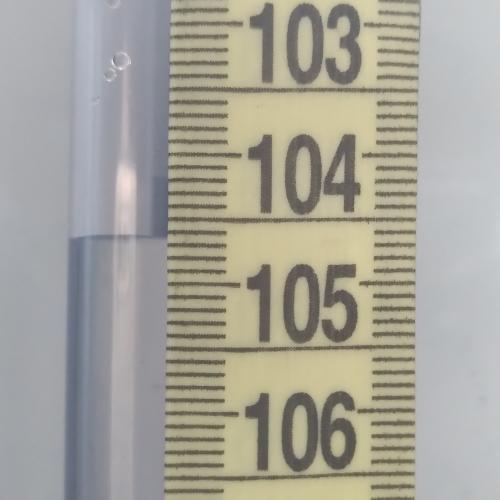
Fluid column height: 104.6 cm